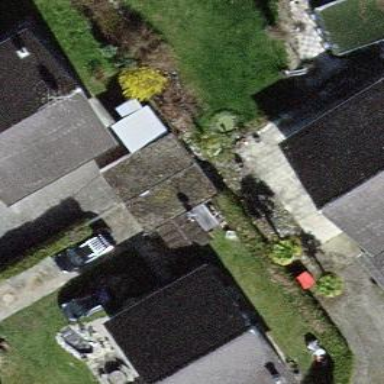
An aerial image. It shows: Group of garages.